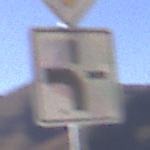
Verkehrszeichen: VerlaufVorfahrtsstrasse1
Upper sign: Vorfahrtsstrasse
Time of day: MorningAfternoon
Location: Outdoor (Nature)
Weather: Clear
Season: NotSpecified
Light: Natural